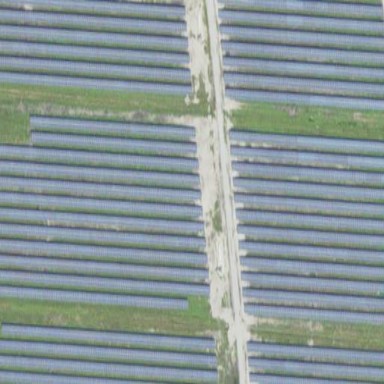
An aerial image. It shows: Solar photovoltaic power plant surrounded by fence.